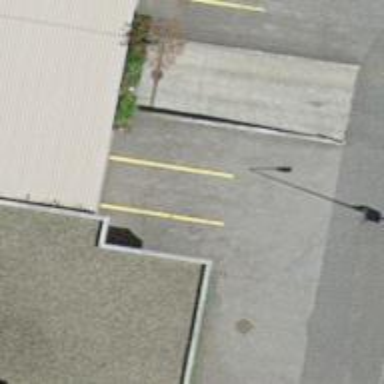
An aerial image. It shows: Restaurant.